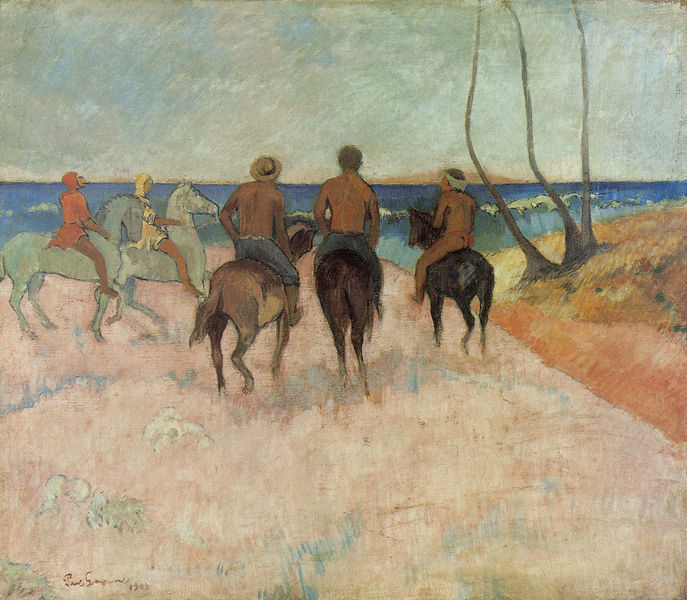
Titel: Cavaliers sur la plage
Künstler: Paul Gauguin
Standort: Essen (Ruhr)
Institution: Museum Folkwang
Schlagwörter: baum, blau, gemälde, himmel, körper, mann, meer, nackt, schatten, wasser, weiß, wolken, aquarell, baumstämme, bäume, frauen, gelb, impressionismus, landschaft, menschen, sand, see, ufer, braun, frau, grau, hell, hut, licht, männer, orange, pastell, profil, rücken, schwarz, zeichnung, gras, rot, tiere, weg, beige, expressionismus, malerei, hose, jacke, bild, fünf, signatur, öl, erde, horizont, natur, strauch, zweige, sonne, insel, rosa, pferd, pferde, reiter, ausritt, hellblau, reiten, gischt, küste, sommer, strand, welle, wellen, hosen, düne, dünen, farben, nabis, sonnenuntergang, tag, schaum, bretagne, stämme, strohhut, impressionistisch, vergnügen, oberkörper, ozean, gauguin, südsee, bruan, urlaub, draußen, paul, leinwand, schimmel, rückenfiguren, rückansicht, gaugin, karg, abgewendet, palmen, wolkne, kapuze, paul gauguin, paul gaugin, reiterei, pferdeschweif, schaumkrone, nablis, cloisionismus, gauguine, schimel, 19. jahrhundert, sommerfreuden, strandreiter